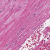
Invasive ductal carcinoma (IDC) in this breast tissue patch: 0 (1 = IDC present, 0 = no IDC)